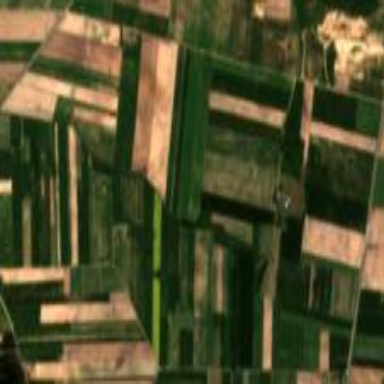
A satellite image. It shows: Picturesque farmland scene.